Question: So I have three tables, the users, groups and users_groups which is a join table.
'''
--
-- Table structure for table 'groups'
--
CREATE TABLE 'groups' (
'id' int(11) unsigned NOT NULL AUTO_INCREMENT,
'name' varchar(50) NOT NULL,
'description' text NOT NULL,
'all_versions_available' tinyint(1) unsigned NOT NULL DEFAULT '1',
'created' datetime NOT NULL,
'modified' datetime NOT NULL,
PRIMARY KEY ('id'),
KEY 'name' ('name','created','modified')
) ENGINE=MyISAM DEFAULT CHARSET=utf8 AUTO_INCREMENT=12 ;
-- --------------------------------------------------------
--
-- Table structure for table 'users'
--
CREATE TABLE 'users' (
'id' int(11) unsigned NOT NULL AUTO_INCREMENT,
'username' varchar(40) NOT NULL,
'email' varchar(80) NOT NULL,
'password' varchar(50) NOT NULL,
'role' varchar(20) NOT NULL,
'created' datetime NOT NULL,
'modified' datetime NOT NULL,
'fullname' varchar(80) NOT NULL,
'password_token' varchar(40) NOT NULL,
PRIMARY KEY ('id'),
KEY 'nickname' ('username','email','password'),
KEY 'role' ('role')
) ENGINE=MyISAM DEFAULT CHARSET=utf8 AUTO_INCREMENT=6 ;
-- --------------------------------------------------------
--
-- Table structure for table 'users_groups'
--
CREATE TABLE 'users_groups' (
'user_id' int(11) unsigned NOT NULL,
'group_id' int(11) unsigned NOT NULL,
KEY 'user_id' ('user_id','group_id')
) ENGINE=MyISAM DEFAULT CHARSET=utf8;
'''
Before I have implemented the HABTM in my Group and User models, the code I have below worked fine, now, I am getting all the data I need but I am unable to save.
So, my Group Model looks like this:
'''
<?php
class Group extends AppModel {
public $hasAndBelongsToMany = array(
'Application' => array(
'className' => 'Application',
'joinTable' => 'applications_groups',
'foreignKey' => 'group_id',
'associationForeignKey' => 'application_id',
'unique' => 'keepExisting',
),
'User' => array(
'className' => 'User',
'joinTable' => 'users_groups',
'foreignKey' => 'group_id',
'associationForeignKey' => 'user_id',
'unique' => 'keepExisting',
)
);
public $validate = array(
'name' => array(
'required' => array(
'rule' => array('notEmpty'),
'message' => 'Group name is required'
)
)
);
public function saveGroup($id, $name, $description) {
$id = (int)$id;
if ($id) {
$this->id = $id;
}
else {
$this->create();
}
$this->set('name', $name);
$this->set('description', $description);
$this->save();
return $this;
}
public function getAll() {
$options = array('order' => array('Group.name' => 'ASC'));
$data = $this->find('all', $options);
return $data;
}
public function getOne($id) {
$id = (int)$id;
return $this->find('first', array('conditions' => array('Group.id' => $id)));
}
}
'''
My User model looks like this:
'''
<?php
class User extends AppModel {
public $hasAndBelongsToMany = array(
'Group' => array(
'className' => 'Group',
'joinTable' => 'users_groups',
'foreignKey' => 'group_id',
'associationForeignKey' => 'user_id',
'unique' => 'keepExisting',
)
);
public function getOne($id) {
$this->id = $id;
$data = $this->read(null, $id);
unset($data['User']['password']);
unset($data['User']['password_token']);
if (isset($data['User'])) $data['User']['gravatar_url'] = 'http://www.gravatar.com/avatar/'.md5($data['User']['email']).'.jpg';
return $data;
}
private function addGravatars($data) {
foreach ($data as $key=>$user) {
$data[$key]['User']['gravatar_url'] = 'http://www.gravatar.com/avatar/'.md5($user['User']['email']).'.jpg';
}
return $data;
}
public function getAll() {
$data = $this->find('all', array('order' => array('User.fullname' => 'ASC')));
$data = $this->addGravatars($data);
return $data;
}
public function countAll() {
return $this->find('count');
}
}
'''
I have been using model for the join table:
'''
<?php
class UsersGroup extends AppModel {
public function deleteAllWithGroup($groupId) {
$id = (int)$groupId;
return $this->deleteAll(array('UsersGroup.group_id' => $id), false);
}
public function saveUsersForGroup($users, $groupId=0) {
$this->deleteAllWithGroup($groupId);
$data = array();
foreach ($users as $id=>$user) {
$data[] = array('user_id'=>(int)$id, 'group_id'=>$groupId);
}
$this->saveMany($data);
}
}
'''
And this is my Groups controller:
'''
<?php
class GroupsController extends AppController {
var $uses = array('Group', 'User', 'UsersGroup');
public function index() {
$this->set('groups', $this->Group->getAllWithInfo());
}
public function edit($id=0) {
$this->set('group', $this->Group->getOne($id));
$this->set('usersList', $this->User->getAllWithGroupInfo($id));
if ($this->request->is('post')) {
$group = $this->Group->saveGroup($this->request->data['id'], $this->request->data['name'], $this->request->data['description']);
// Saving users
if (!isset($this->request->data['user']) || empty($this->request->data['user'])) {
$this->UsersGroup->deleteAllWithGroup($group->id);
}
else $this->UsersGroup->saveUsersForGroup($this->request->data['user'], $group->id);
}
}
public function view($id) {
App::uses('Platforms', 'Lib/Platform');
$this->setPageIcon('group');
$this->set('group', $this->Group->getOne($id));
}
public function delete($id) {
$this->Group->delete((int)$id);
return $this->redirect(array('action' => 'index'));
}
}
'''
There is a couple of issues, the system above works if I remove the HABTM configs, second, I don't, for some very specific reasons not using the forms helper to generate the form and unfortunately for the complexity of the code (this is just a little bit) I can't so I have to name everything manually myself (that's where I see the biggest potential for failure) and lastly when I fire this code now I get:
'''
Database Error
Error: SQLSTATE[42000]: Syntax error or access violation: 1064 You have an error in your SQL syntax; check the manual that corresponds to your MySQL server version for the right syntax to use near 'deleteAllWithGroup' at line 1
SQL Query: deleteAllWithGroup
Notice: If you want to customize this error message, create app/View/Errors/pdo_error.ctp
'''

So the UsersGroup model is not being registered, nothing changes when I even delete the file, it is trying to use the name of the method I have previously used to delete the old join data as an SQL command. I have tried all the possible suggestions for naming and structure of the data I have found on Stack but failed, furthest I got was when I got only one of the join items to save, always the last one in the array ...
Anyone can help with this one?
Cheers,
O.
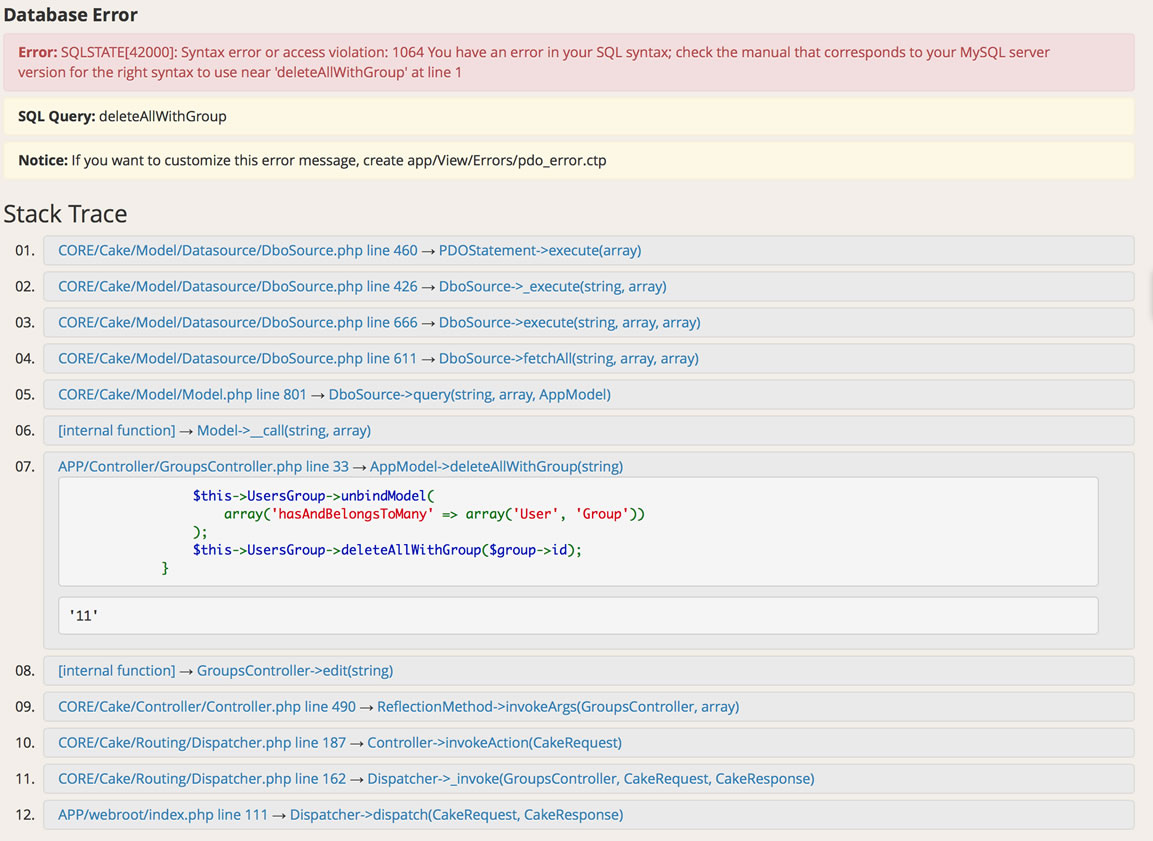
Answer: ## Be conventional
The main problems here seem to be caused by being unconventional
### Table names
<URL> describe the following:
> This new join table's name needs to include the names of both models involved, in alphabetical order, and separated with an underscore ( _ )
As such by default CakePHP will expect the join table for such a relationship to be called 'groups_users'.
### Model names
Given the above the join model for the relationship will be 'GroupsUser'. Defining the hasAndBelongsToMany relationship as follows:
'''
public $hasAndBelongsToMany = array(
'Group' => array(
'className' => 'Group',
'joinTable' => 'users_groups',
'foreignKey' => 'group_id',
'associationForeignKey' => 'user_id',
'unique' => 'keepExisting',
)
);
'''
Means that CakePHP will try and user a model named 'GroupsUser' giving it the table name 'users_groups'. To forcibly user a different join model it's necessary to define which model to use - with <URL>:
'''
public $hasAndBelongsToMany = array(
'Group' => array(
'className' => 'Group',
'joinTable' => 'users_groups',
'foreignKey' => 'group_id',
'associationForeignKey' => 'user_id',
'unique' => 'keepExisting',
'with' => 'UsersGroup'
)
);
'''
Though it would be better to rename the join table and the join model, therefore the config could be reduced to the following, as everything else would be the defaults:
'''
public $hasAndBelongsToMany = array(
'Group' => array(
'unique' => 'keepExisting'
)
);
'''
## Calls to a model function that don't exist becomes sql queries
> Error: SQLSTATE[42000]: Syntax error or access violation: 1064 You have an error in your SQL syntax; check the manual that corresponds to your MySQL server version for the right syntax to use near 'deleteAllWithGroup' at line 1
SQL Query: deleteAllWithGroup
All this demonstrates, is that a query was made on a class which did implement the called function. This can be verified by checking the class of the object:
'''
debug($this->UsersGroup);
// Most likely "AppModel"
'''
Note that the join model itself does have any associations defined, as such doing this:
'''
$this->UsersGroup->unbind(...);
'''
Will have no effect - the associations are defined on the models User and Group in the question, even if the class 'UsersGroup' were to be loaded - it does not have any associations defined, much less a habtm relationship to something else (which would require a total of 5 tables!)
Finally, and probably most importantly: this function <URL>:
> HABTM data is treated like a complete set, each time a new data association is added the complete set of associated rows in database is dropped and created again
It won't cause problems to fix the code so the method is called that the join table records are deleted whether the save succeeds or not with the code in the question; whereas CakePHP's logic will only delete the join table records upon success.
## Be wary of creating thin wrapper functions
While there's nothing wrong with creating methods on your models to encapsulate logic - if that logic is very easily expressed using the existing model api all that does is make the code harder for others to read/debug. Code like this:
'''
public function getOne($id) {
$this->id = $id;
$data = $this->read(null, $id);
unset($data['User']['password']);
unset($data['User']['password_token']);
if (isset($data['User'])) $data['User']['gravatar_url'] = 'http://www.gravatar.com/avatar/'.md5($data['User']['email']).'.jpg';
return $data;
}
'''
Can easily be replaced with a 'find('first')' call and adding a 'afterFind' filter to the User model to add 'gravatar_url' keys to returned results. This leads to less and simpler code.